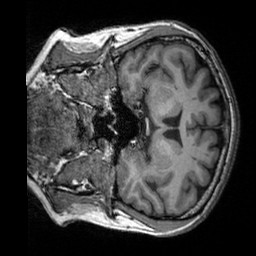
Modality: T1w
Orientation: coronal
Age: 56
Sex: male
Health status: healthy
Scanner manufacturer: siemens
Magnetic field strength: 3 T
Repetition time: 2.3 s
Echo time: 0.00303 s